Question: I'm working on a menu and having some trouble with text not appearing the way I'd like it to.

Here is a screenshot of what I'm having trouble with. There appears to be extra space below the link--the top and bottom aren't equal. There is no padding there, either. It is just a link within an '<li>'. What do I have wrong?
'''
ul {
list-style-type: none;
height: 184px;
text-align: right;
padding: 0;
font-weight: 300;
}
li {
display: inline-block;
width: 50%;
text-align: left;
}
a:link, a:active {
font-size: 16px;
color: #000;
text-decoration: none;
-webkit-transition: background-color 0.3s, border-color 0.3s;
transition: background-color 0.3s, border-color 0.3s;
line-height: 2em;
}
a:hover {
background-color: #adadad;
}
a {
width: 100%;
padding: 0 0.5em;
}
'''
'''
<ul>
<li><a href="#">Home</a></li>
<li><a href="#">About</a></li>
<li><a href="#">Contact Us</a></li>
</ul>
'''
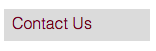
Answer: I see no issues. Apply your css styles to your A tag though, not the li. Also, for clarity to see what is going on, I put a border around each a tag. Check out the fiddle, everything looks fine to me. Height in DIV's is automatic if you don't set it statically. i.e., it all looks fine, I see no extra spacing with the CSS I provided below.
<URL>
'''
ul {
list-style-type: none;
height: 184px;
padding: 0;
font-weight: 300;
}
li a {
display: inline-block;
width: 50%;
text-align: left;
border:solid 1px #ccc;
}
li a:hover{
cursor:pointer;
background-color:#ccc;
color:#fff;
}
a:link,
a:active {
font-size: 16px;
color: #000;
text-decoration: none;
-webkit-transition: background-color 0.3s, border-color 0.3s;
transition: background-color 0.3s, border-color 0.3s;
}
a {
width: 100%;
padding: 0 0.5em;
}
'''